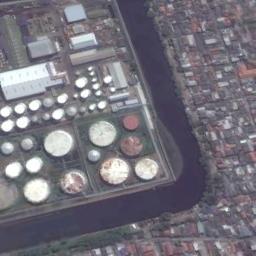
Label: storage_tank